Interaction volume radius: 5 \u00c5
Interaction volume height: 10 \u00c5
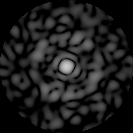
Disorder parameter: 0.8666